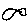
Label: fish